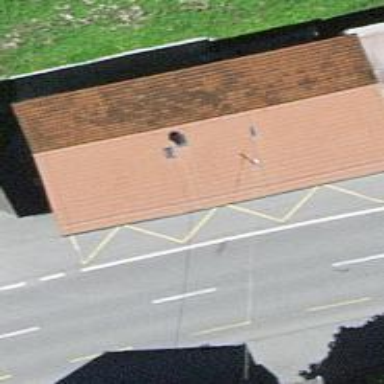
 serving as platform for public transportation."